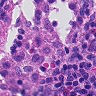
Metastatic tissue present: no